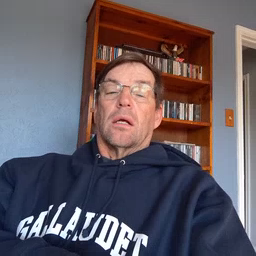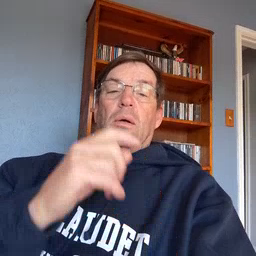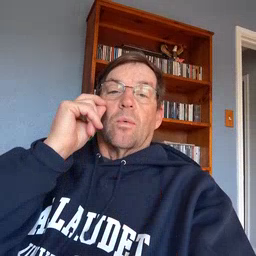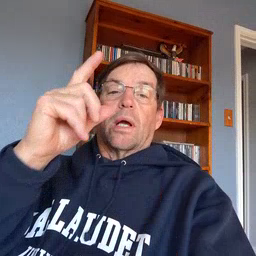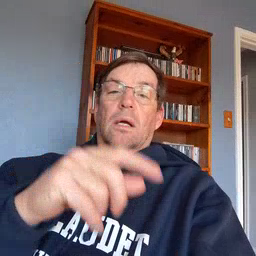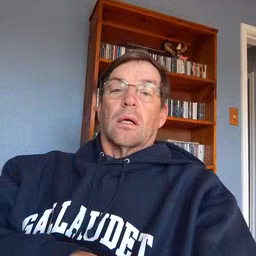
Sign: wake